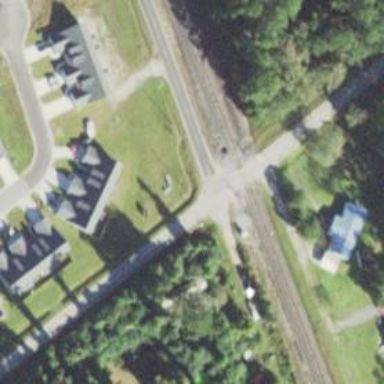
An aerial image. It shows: Level crossing with lights and barriers.